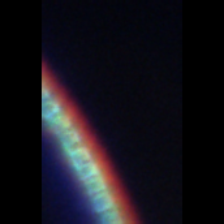
Taxon: Chaetoceros
Group: Diatoms